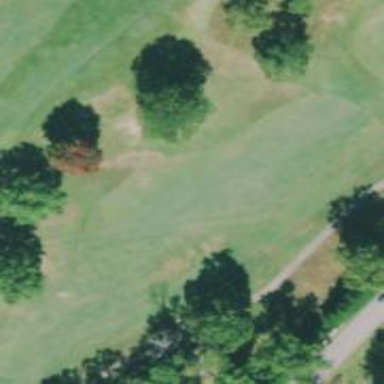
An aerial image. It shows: Golf course.